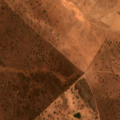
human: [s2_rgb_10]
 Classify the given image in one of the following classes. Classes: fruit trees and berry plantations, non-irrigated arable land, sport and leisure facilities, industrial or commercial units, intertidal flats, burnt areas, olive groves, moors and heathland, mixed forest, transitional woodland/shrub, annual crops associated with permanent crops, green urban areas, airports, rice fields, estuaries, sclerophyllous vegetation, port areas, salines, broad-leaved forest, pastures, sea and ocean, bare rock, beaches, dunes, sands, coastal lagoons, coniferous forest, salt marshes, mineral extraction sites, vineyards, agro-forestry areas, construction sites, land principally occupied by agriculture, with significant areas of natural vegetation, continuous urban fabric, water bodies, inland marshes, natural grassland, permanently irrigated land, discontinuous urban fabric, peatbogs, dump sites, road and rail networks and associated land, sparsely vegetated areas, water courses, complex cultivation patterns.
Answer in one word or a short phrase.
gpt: pastures, agro-forestry areas